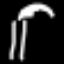
Label: palm tree